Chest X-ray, PA view. Patient: 59 years old, sex M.
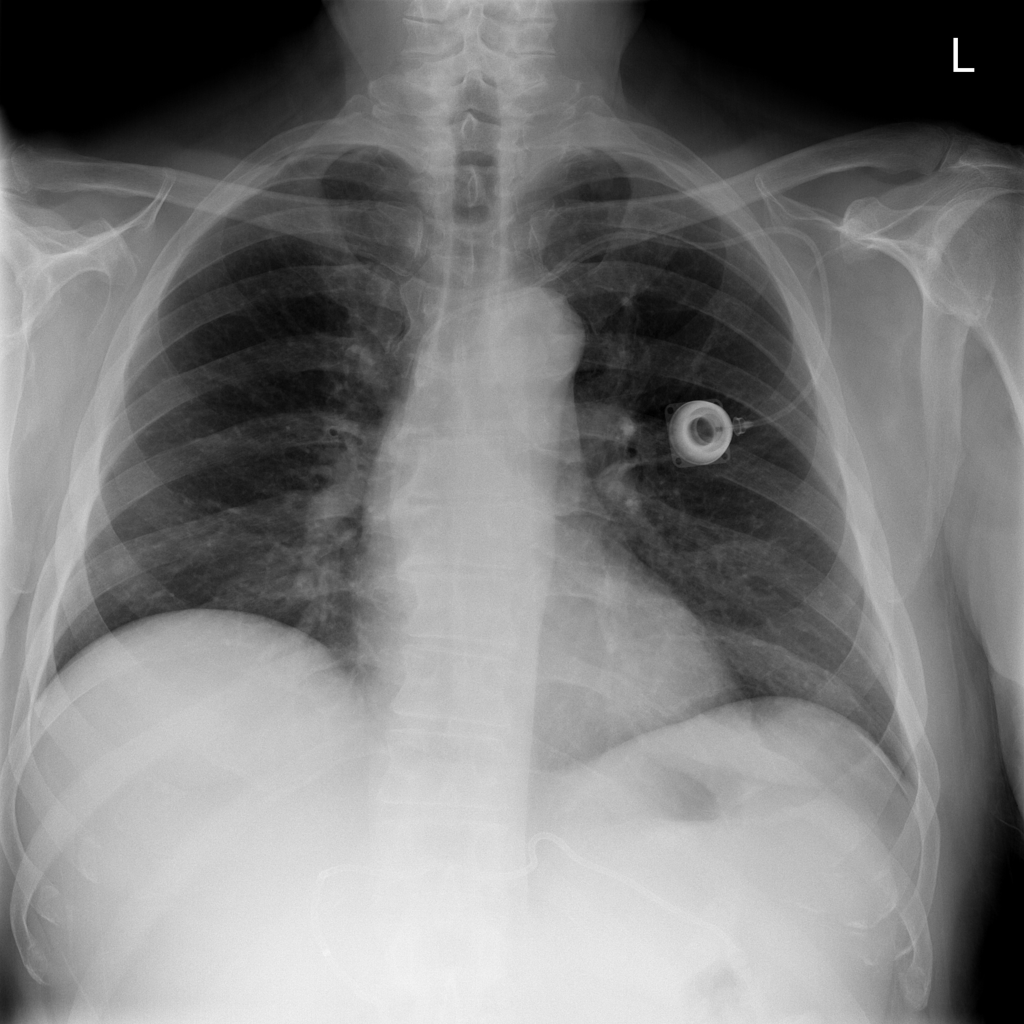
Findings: No Finding